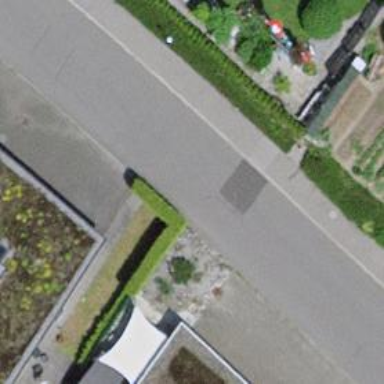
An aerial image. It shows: Hedge barrier.